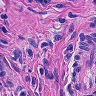
Metastatic tissue present: yes